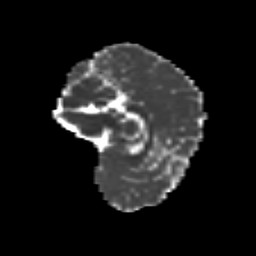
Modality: MD
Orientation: sagittal
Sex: female
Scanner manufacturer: siemens
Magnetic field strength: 3 T
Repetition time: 5 s
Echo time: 0.071 s